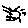
Label: sun